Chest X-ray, AP view. Patient: 36 years old, sex M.
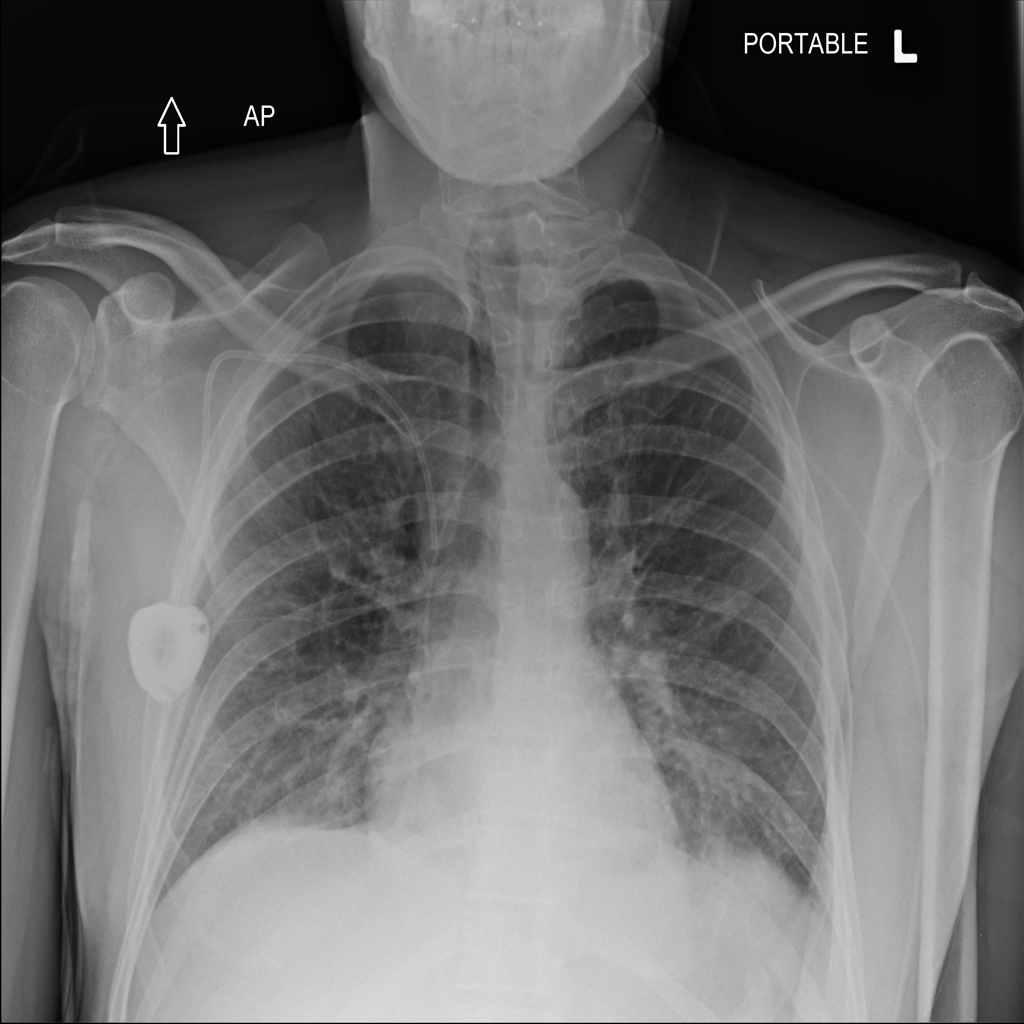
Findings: Edema